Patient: sex M, age 64
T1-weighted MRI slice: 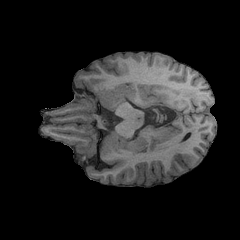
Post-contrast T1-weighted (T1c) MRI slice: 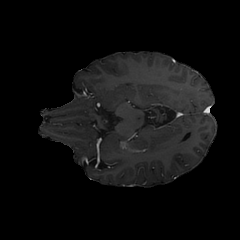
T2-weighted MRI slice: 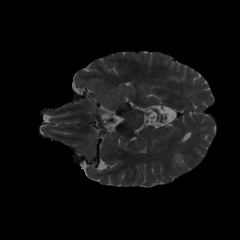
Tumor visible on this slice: yes
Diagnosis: Glioblastoma, IDH-wildtype
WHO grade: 4